Interaction volume radius: 5 \u00c5
Interaction volume height: 15 \u00c5
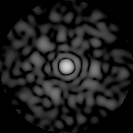
Disorder parameter: 0.8072